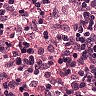
Metastatic tissue present: no